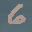
Label: 6